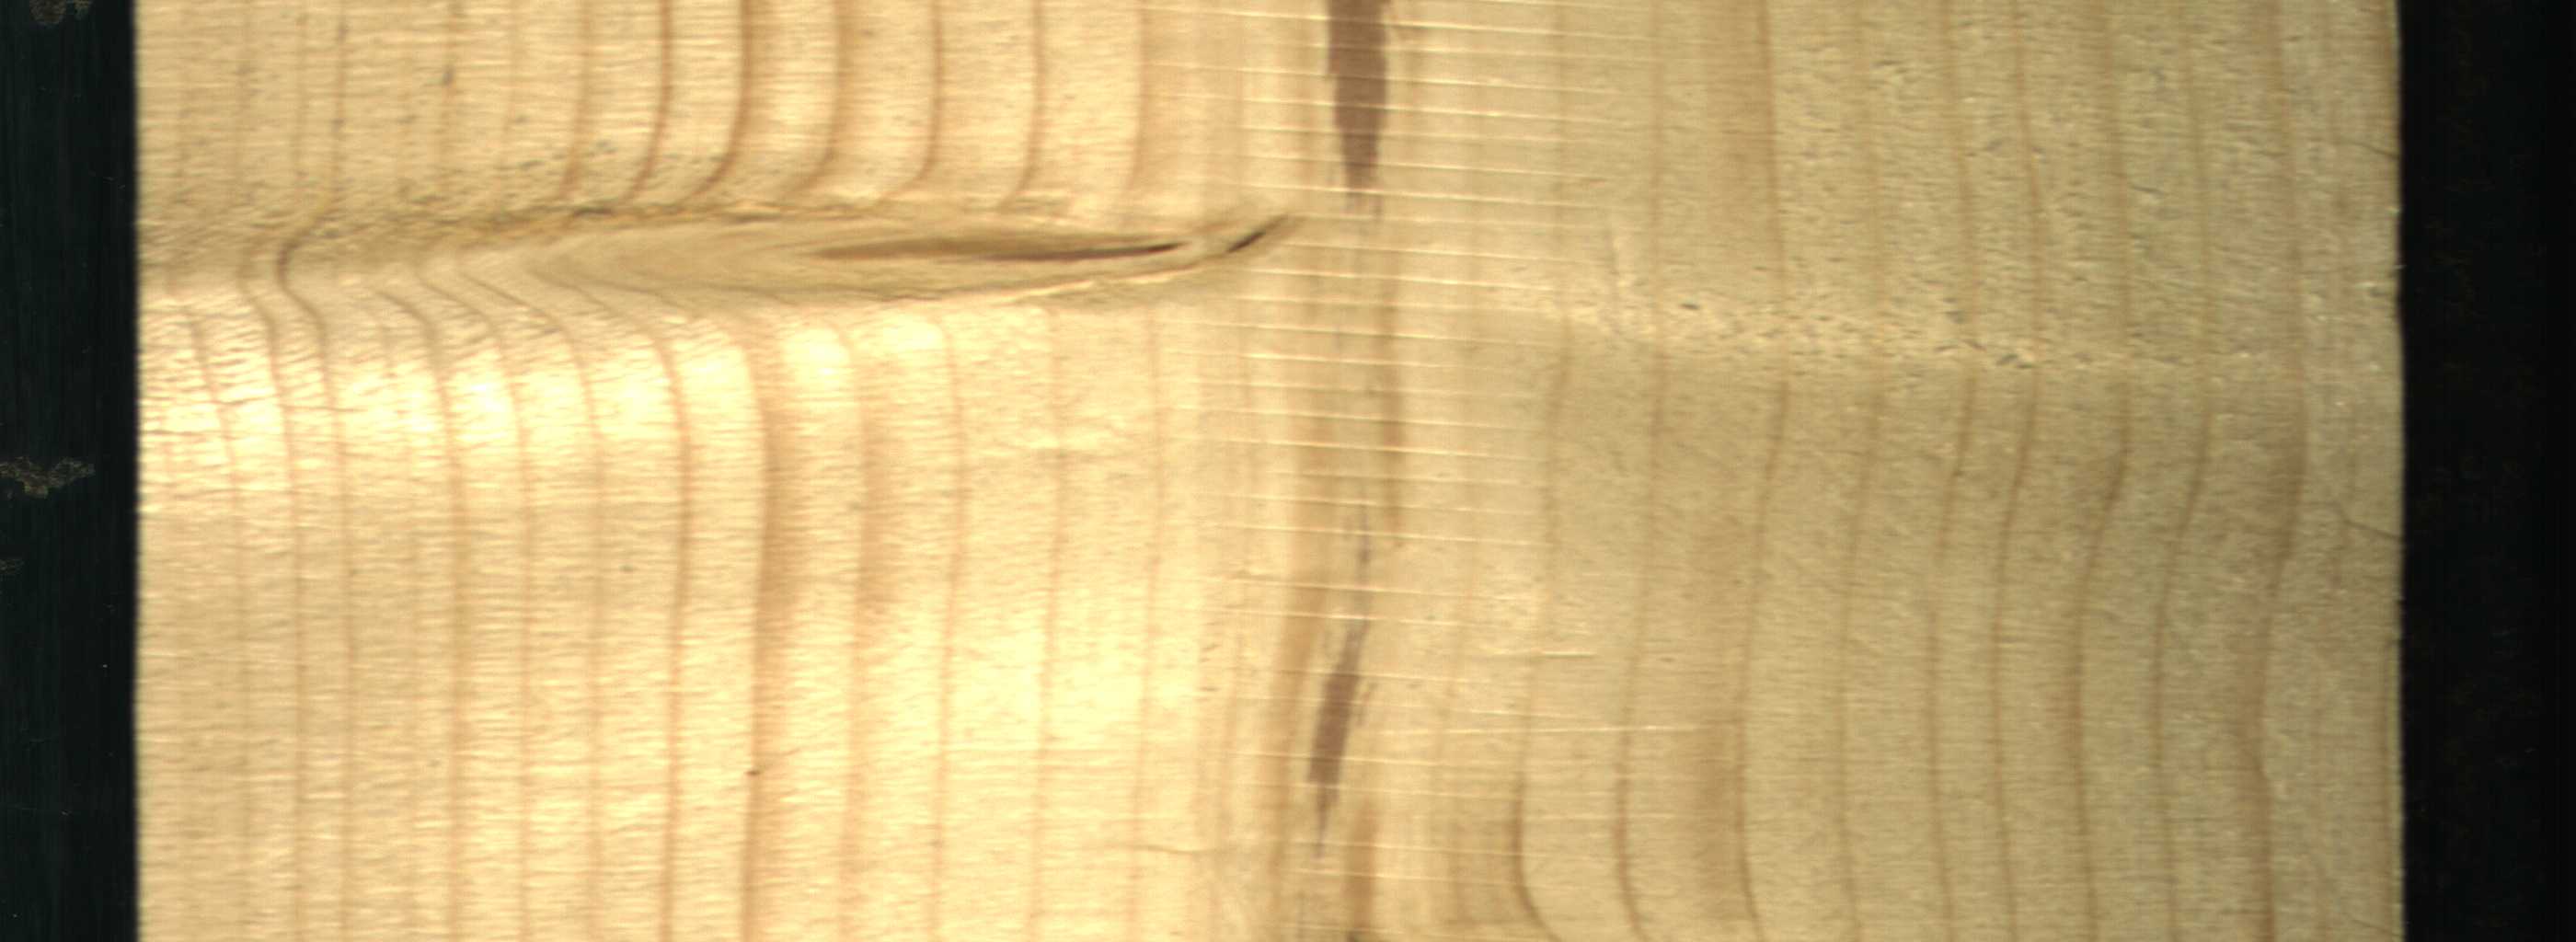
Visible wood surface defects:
Marrow
Marrow
Live_Knot